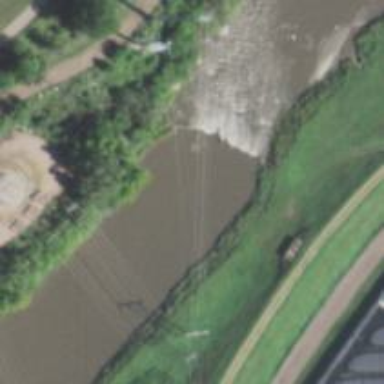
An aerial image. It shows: Man-made weir.